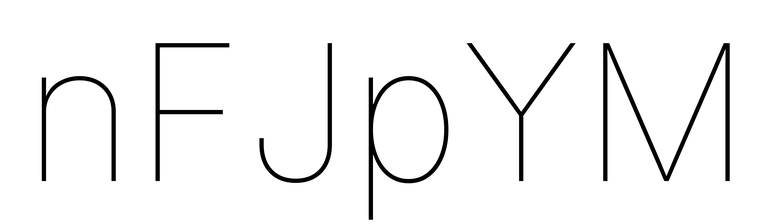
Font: Inter_Thin